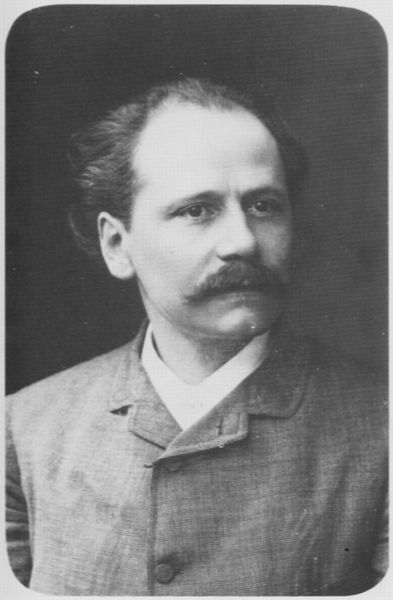
Titel: Jules Massenet (1842-1912), Komponist
Künstler: Atelier Nadar
Institution: unbekannt
Schlagwörter: mann, schatten, weiß, frisur, grau, haar, hell, hintergrund, licht, mund, nase, ohr, profil, schwarz, stirn, blick, tuch, rock, alt, anzug, bart, hemd, jacke, schnurrbart, arm, augen, falten, gesicht, kragen, leinen, bildnis, herr, portrait, porträt, ferne, auge, haare, mantel, realismus, brustbild, frontal, kinn, knopf, kontrast, ohren, rechts, schultern, wellen, disziplin, amerika, arbeiter, stille, schnäuzer, falte, schnauz, schnurbart, ernst, streng, glatze, starr, atelier, dreiviertelansicht, knöpfe, schnauzbart, schnauzer, jacket, hoch, foto, fotografie, schwarz-weiß, hohe stirn, denker, stirnfalten, stehkragen, barthaare, nietzsche, geheimratsecken, halbglatze, photo, stirnglatze, halbprofil, portät, zugeknöpft, strenge, schweizer, hans, mild, auswanderer, fragend, abzug, fotographie, weißes hemd, aufnahme, pass, hemnd, georg, studio, ordnung, schwarz/weiss, weitblick, peter, halpprofil, bärtiger mann, sacko, nadar, schwarzweis, ausweis, gestärkt, jackette, carte visite, studio nadar, brusttasche, passbild, bae, blick am betrachter vorbei, disderi, dreiviertel portrait, einfache kleidung, gorg, knoöpfe, leuchtende augen, mitte 19.jh., nazizeit, njkd, offenes ohr, ohen, pole, psychiater, sacco, schwar-weiß, statlich, stiorn, weimarer zeit, winkelmann, zurückgekämmtes haar